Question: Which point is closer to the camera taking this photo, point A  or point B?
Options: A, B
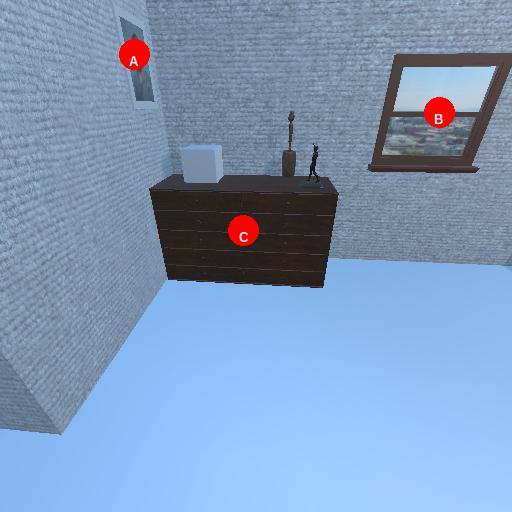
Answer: A